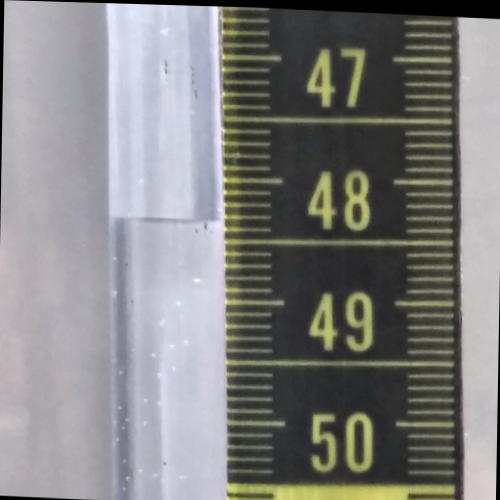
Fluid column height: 48.3 cm